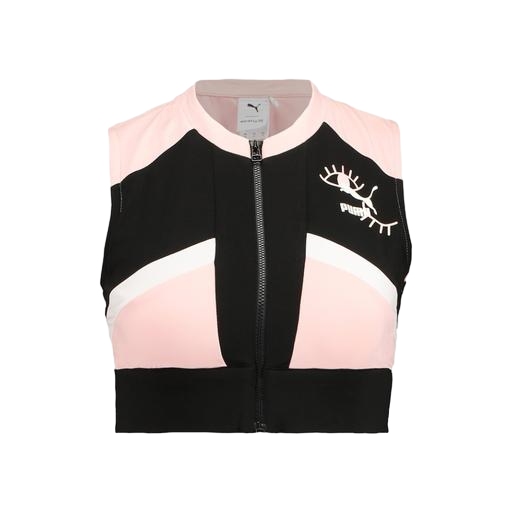
pink women's liane vest, track top, pink cardio top, white background